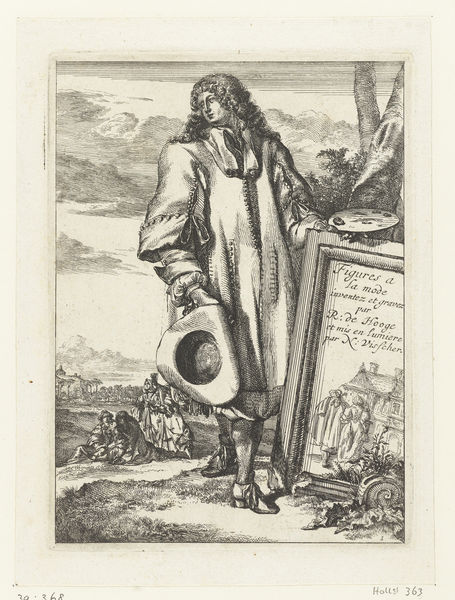
Titel: Titelprent van Figures à la mode
Künstler: Romeyn de Hooghe
Standort: Amsterdam
Institution: Rijksmuseum
Schlagwörter: baum, himmel, mann, umhang, wolken, landschaft, menschen, hut, zeichnung, rahmen, bild, porträt, mantel, rokkoko, schrift, schuhe, knöpfe, radierung, künstler, manschette, palette, astloch, absatz, perrücke, farnzösisch, modefiguren